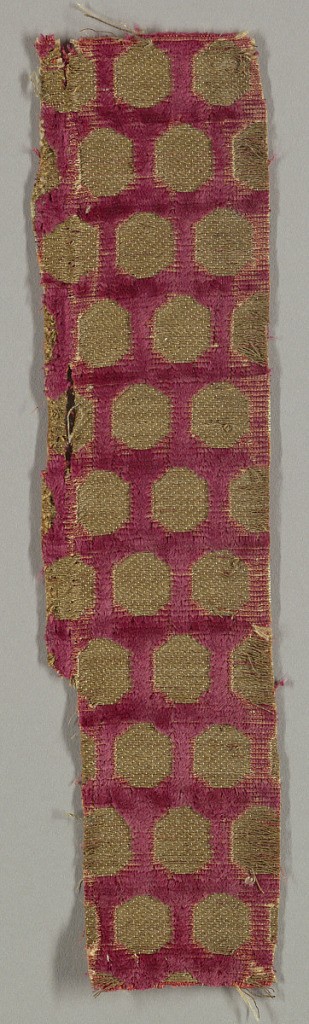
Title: Fragment
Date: possibly 13th century
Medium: silk, metallic Technique: supplementary pile warp (velvet)
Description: Deep red velvet with offset rows of gold metallic thread disks.